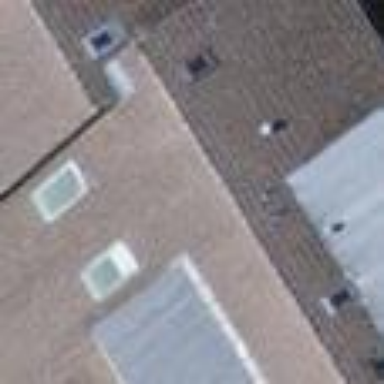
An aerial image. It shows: Residential building with gabled roof.